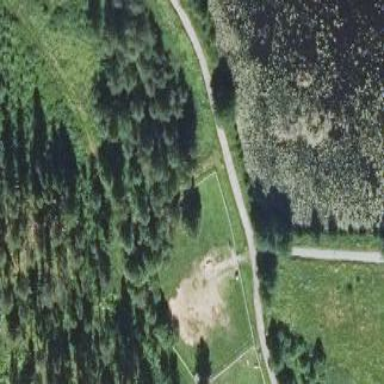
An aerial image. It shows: Dog park with ground surface enclosed by fence.